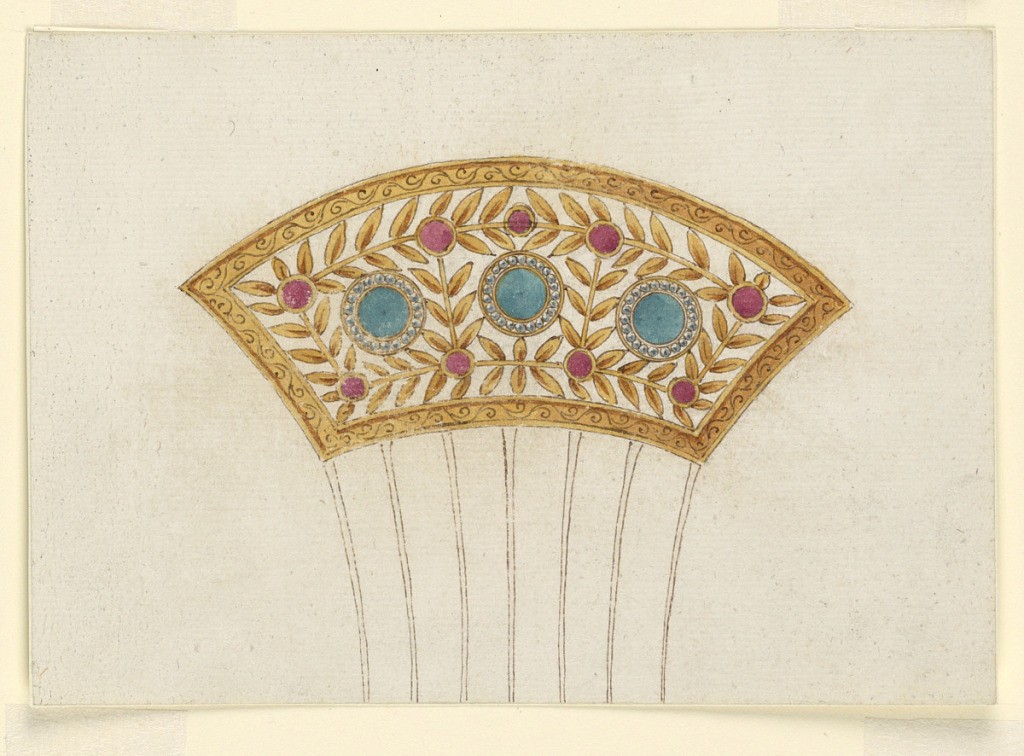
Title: Design for Cresting for a Comb
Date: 1810–20
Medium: Pen and brown ink, brush and magenta, blue-green, yellow-brown wash on white laid paper, laid down
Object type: Drawing
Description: Horizontal rectangle. Design for cresting of a comb intended to be executed in gilded metal and diamonds. Curved frame. Branches form three compartments, in the center of each are circular blue gems with circular frames. Seven comb tines sketched in pen and ink below the crest.